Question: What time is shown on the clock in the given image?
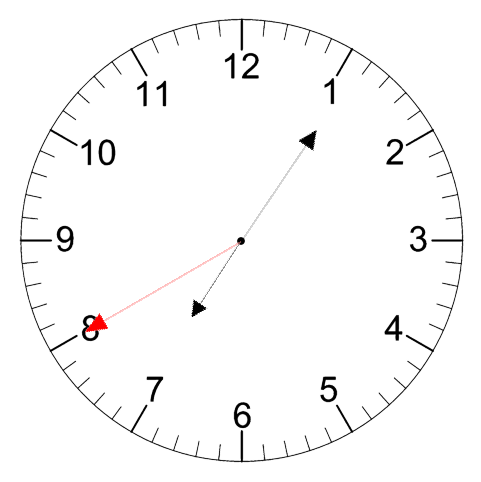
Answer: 07:05:40